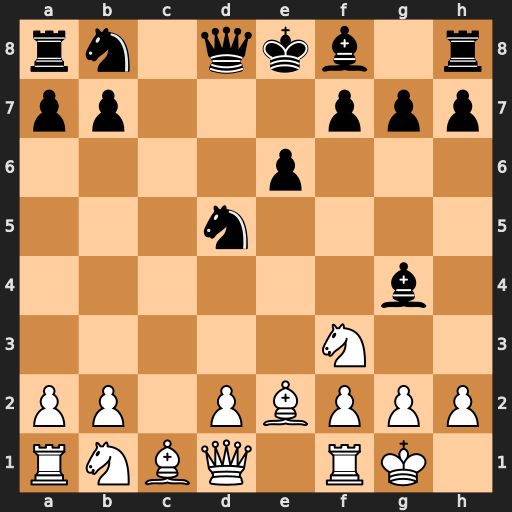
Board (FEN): rn1qkb1r/pp3ppp/4p3/3n4/6b1/5N2/PP1PBPPP/RNBQ1RK1
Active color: w
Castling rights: kq
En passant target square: -
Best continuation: Qa4+ Nc6 Qxg4